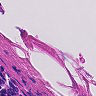
Metastatic tissue present: no